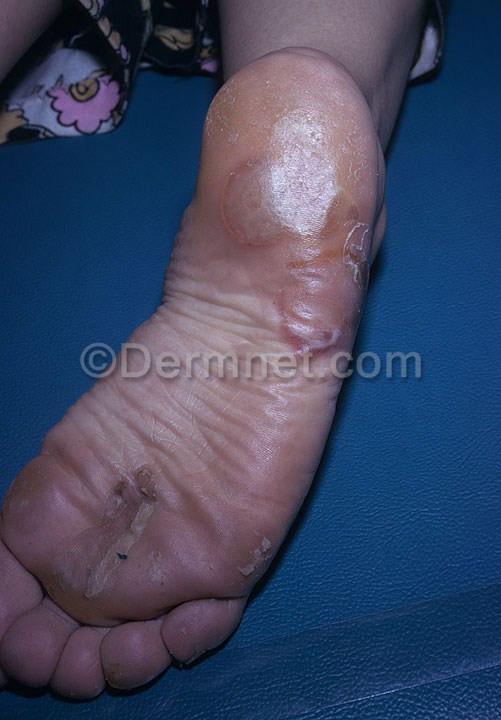
Disease: Bullous Disease Photos